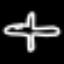
Label: airplane